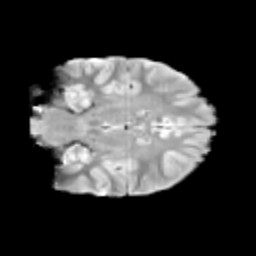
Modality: T2w
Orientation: coronal
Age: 13
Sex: female
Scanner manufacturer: siemens
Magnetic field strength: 3 T
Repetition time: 3.8 s
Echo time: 0.07 s